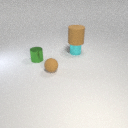
small cyan metal cylinder behind small brown rubber sphere